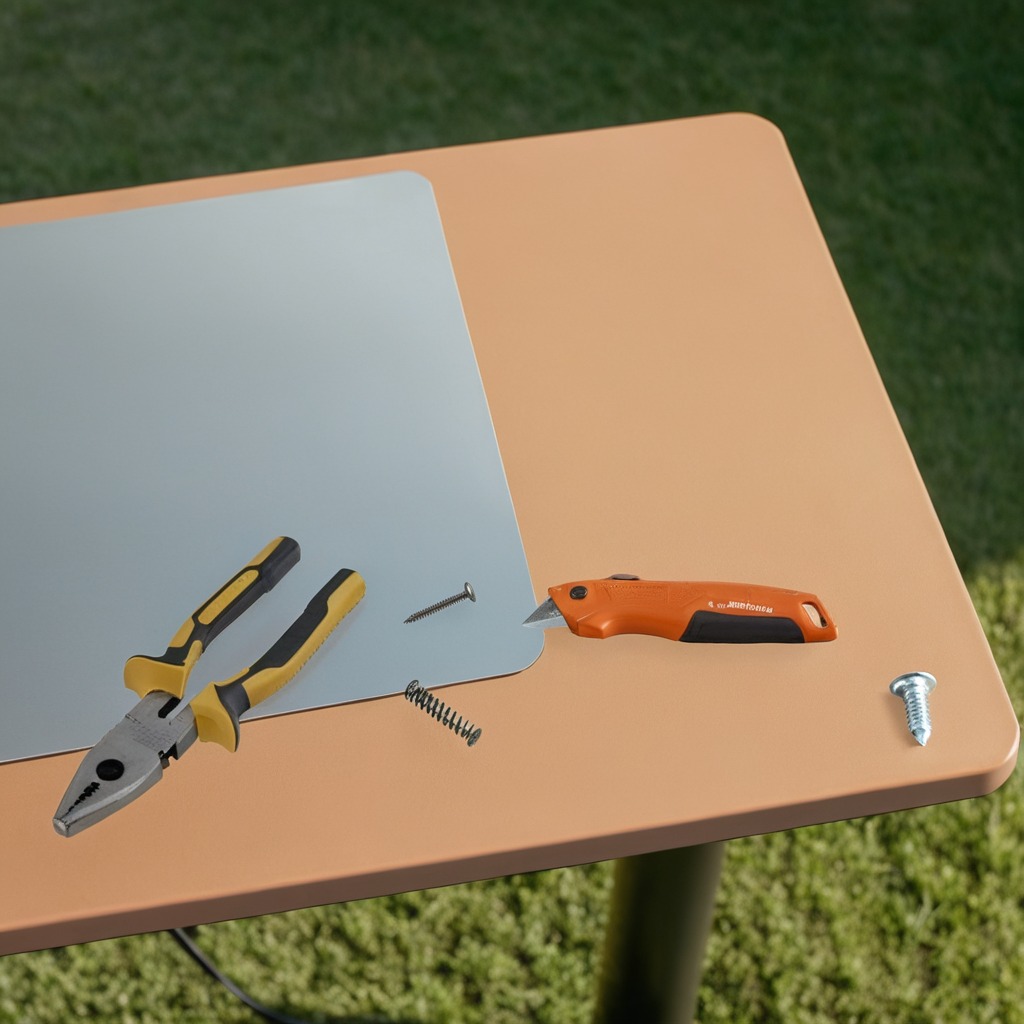
A utility knife, a metal machine screw, an iron nail, a pair of pliers, and a coiled metal spring are lying on the table.